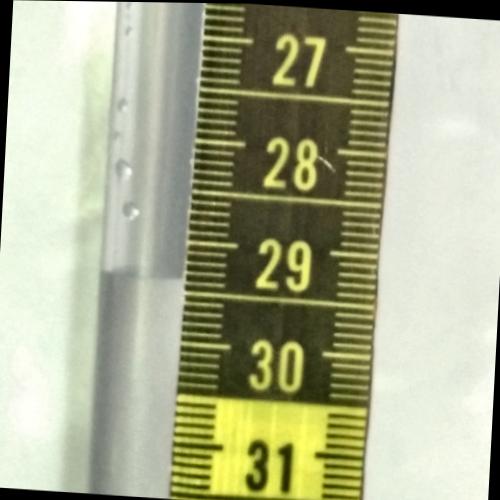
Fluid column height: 29.4 cm